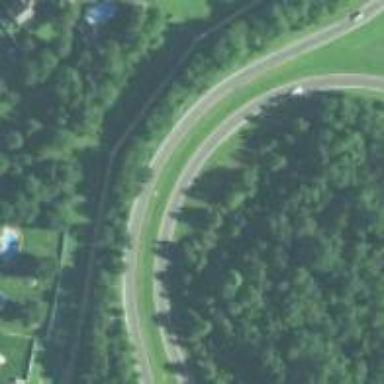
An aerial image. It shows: Cloverleaf junction on motorway link.